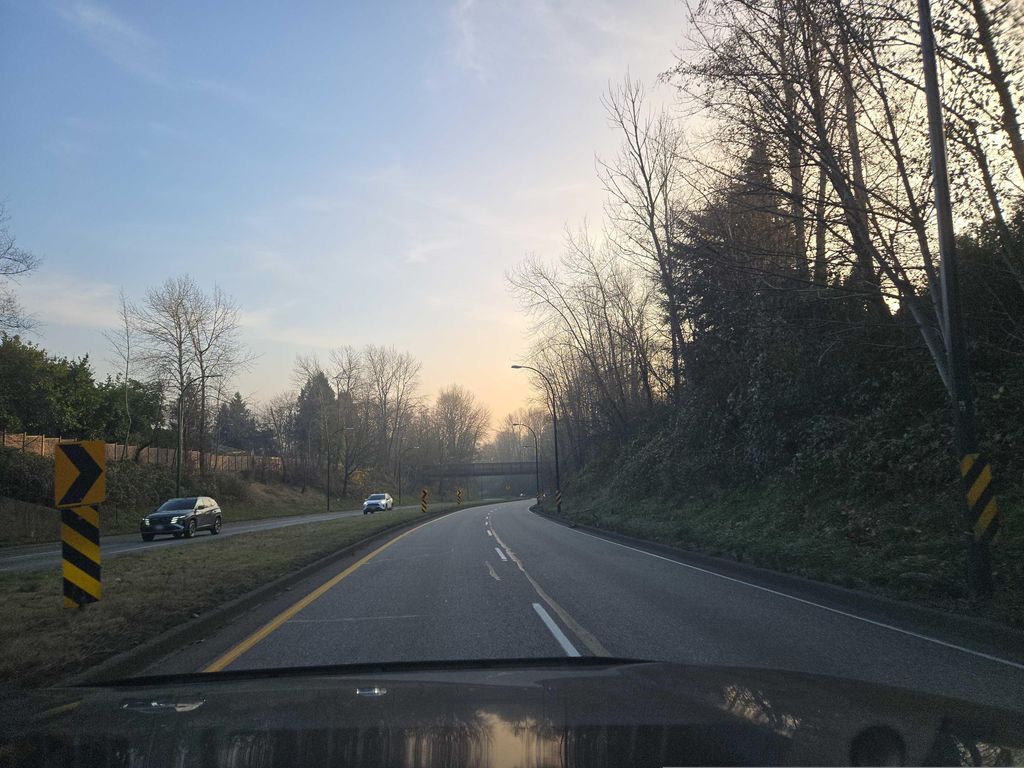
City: vancouver